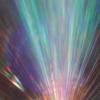
Label: sunburn